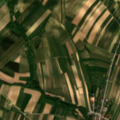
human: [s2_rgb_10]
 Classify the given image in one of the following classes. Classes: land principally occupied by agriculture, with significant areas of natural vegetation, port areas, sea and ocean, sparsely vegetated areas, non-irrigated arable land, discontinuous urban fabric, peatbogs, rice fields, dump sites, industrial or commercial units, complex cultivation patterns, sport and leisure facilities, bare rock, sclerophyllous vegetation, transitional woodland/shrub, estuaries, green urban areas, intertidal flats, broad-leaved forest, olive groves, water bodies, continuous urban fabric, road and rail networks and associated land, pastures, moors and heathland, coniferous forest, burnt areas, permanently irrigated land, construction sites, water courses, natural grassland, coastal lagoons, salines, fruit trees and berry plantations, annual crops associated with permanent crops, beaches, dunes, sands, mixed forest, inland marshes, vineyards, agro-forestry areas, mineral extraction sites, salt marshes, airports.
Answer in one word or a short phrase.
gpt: discontinuous urban fabric, non-irrigated arable land, vineyards, complex cultivation patterns, land principally occupied by agriculture, with significant areas of natural vegetation